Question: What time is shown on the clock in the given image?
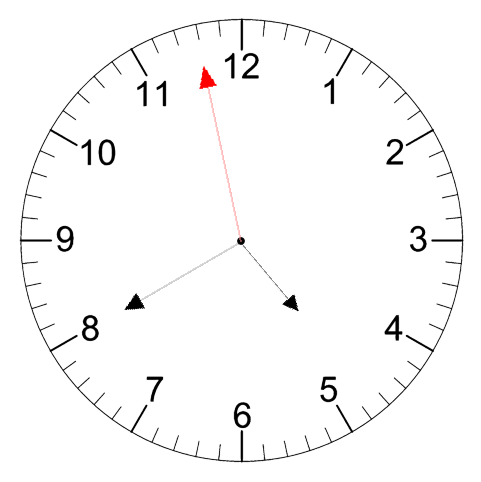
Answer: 04:39:58